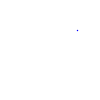
Particle: pion